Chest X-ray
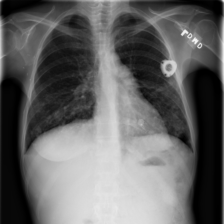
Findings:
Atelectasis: negative
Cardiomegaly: negative
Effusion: negative
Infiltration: negative
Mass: negative
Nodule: negative
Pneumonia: negative
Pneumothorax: negative
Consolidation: negative
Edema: negative
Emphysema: negative
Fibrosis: negative
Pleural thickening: negative
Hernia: negative